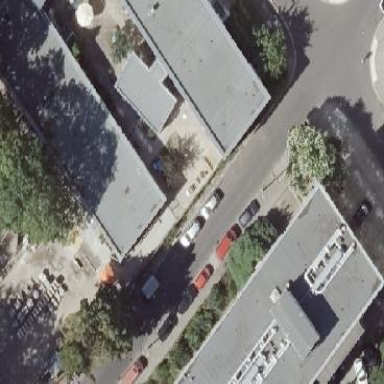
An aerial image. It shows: Street-side parking area with concrete plates surface.